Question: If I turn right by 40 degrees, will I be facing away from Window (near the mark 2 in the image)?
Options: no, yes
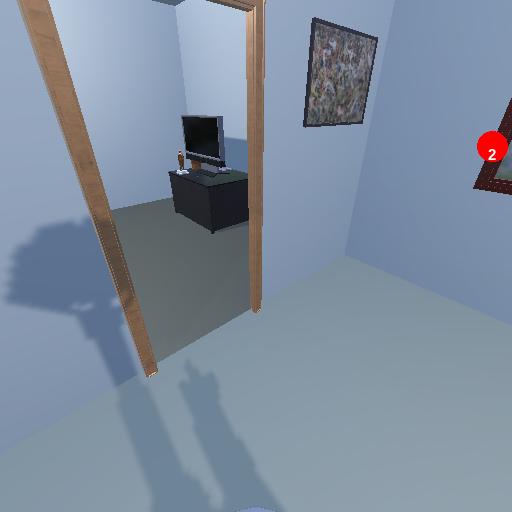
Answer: no